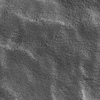
Atmospheric dust classification: not_dusty